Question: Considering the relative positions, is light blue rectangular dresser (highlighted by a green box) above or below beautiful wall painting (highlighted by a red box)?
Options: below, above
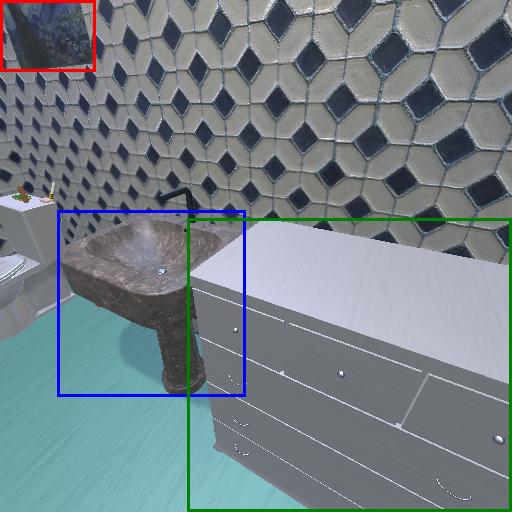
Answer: below